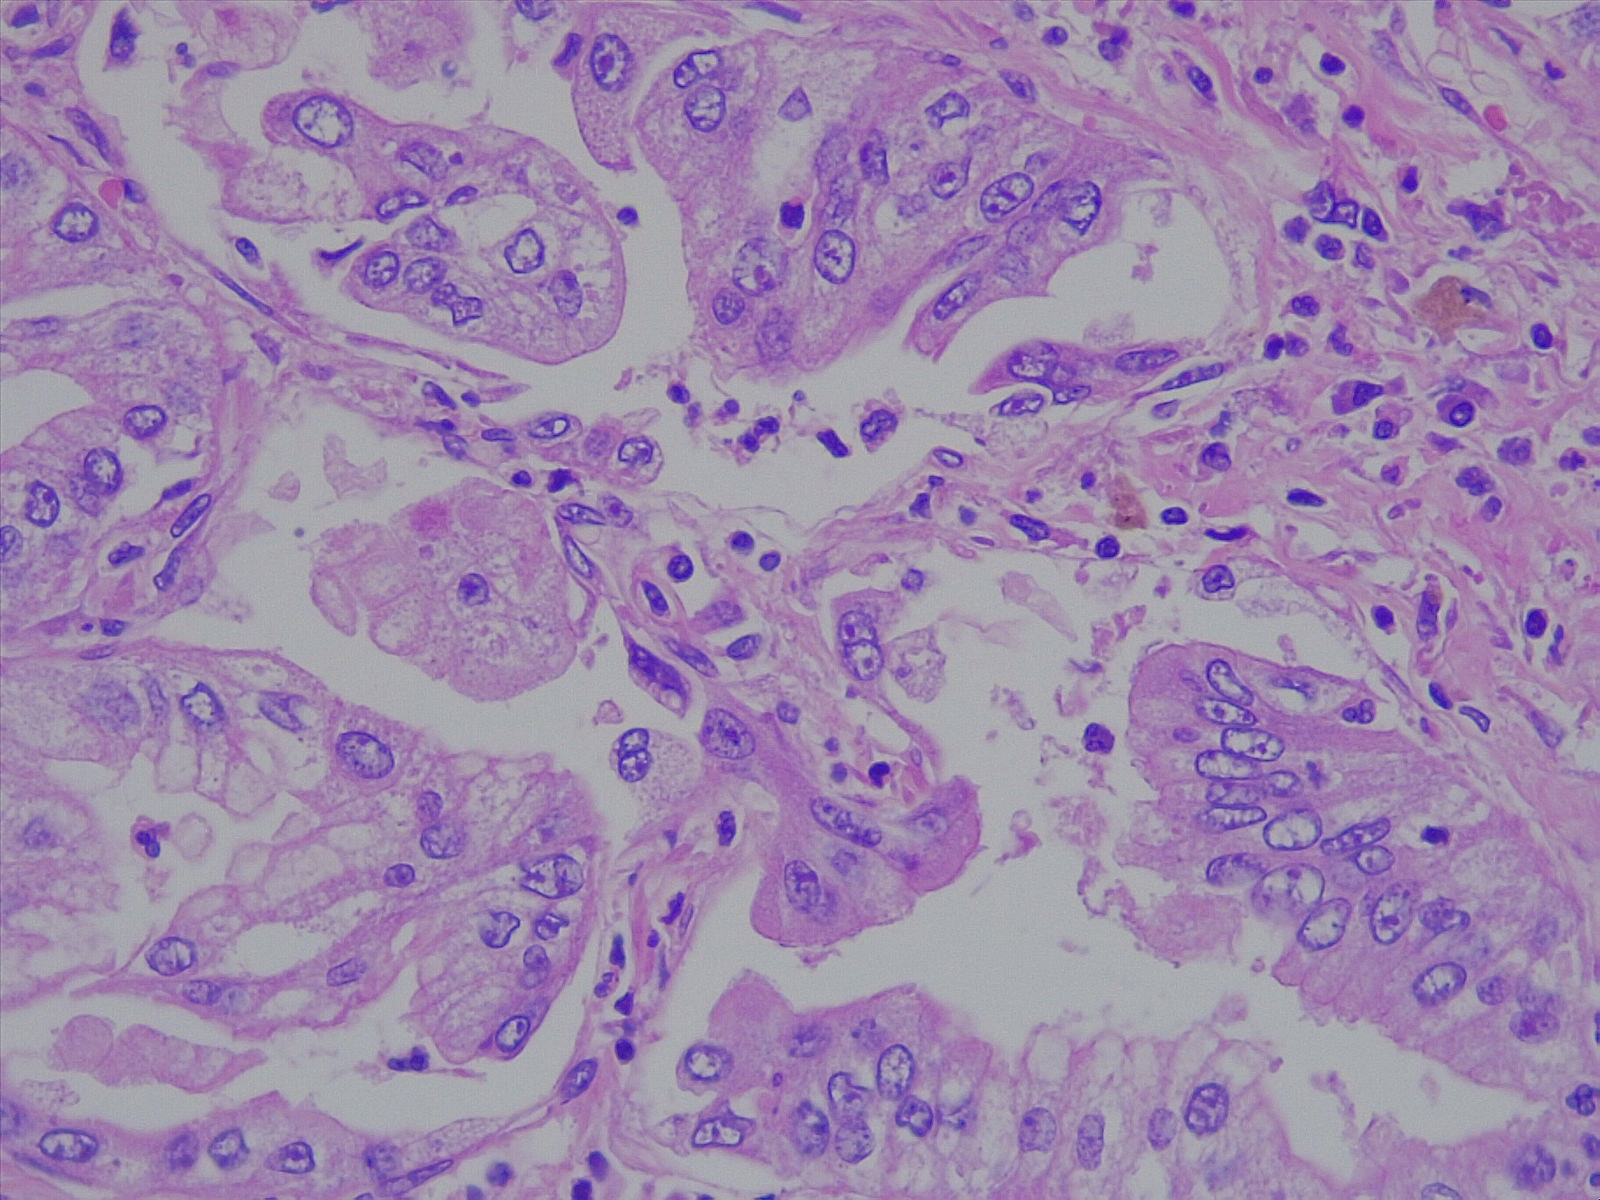
Label: lung adenocarcinoma, well differentiated